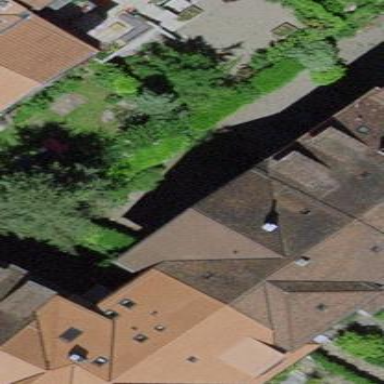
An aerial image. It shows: Building with roof made of roof tiles.